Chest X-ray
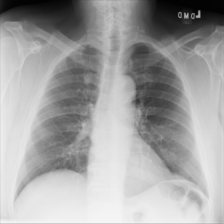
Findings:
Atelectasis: negative
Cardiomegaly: negative
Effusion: negative
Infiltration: negative
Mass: negative
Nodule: negative
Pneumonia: negative
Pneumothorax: negative
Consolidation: negative
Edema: negative
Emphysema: negative
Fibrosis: negative
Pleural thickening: negative
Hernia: negative